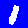
Digit: 1